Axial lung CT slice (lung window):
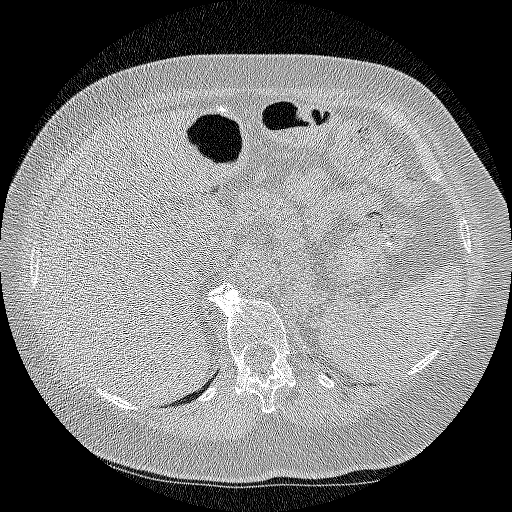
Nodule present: no